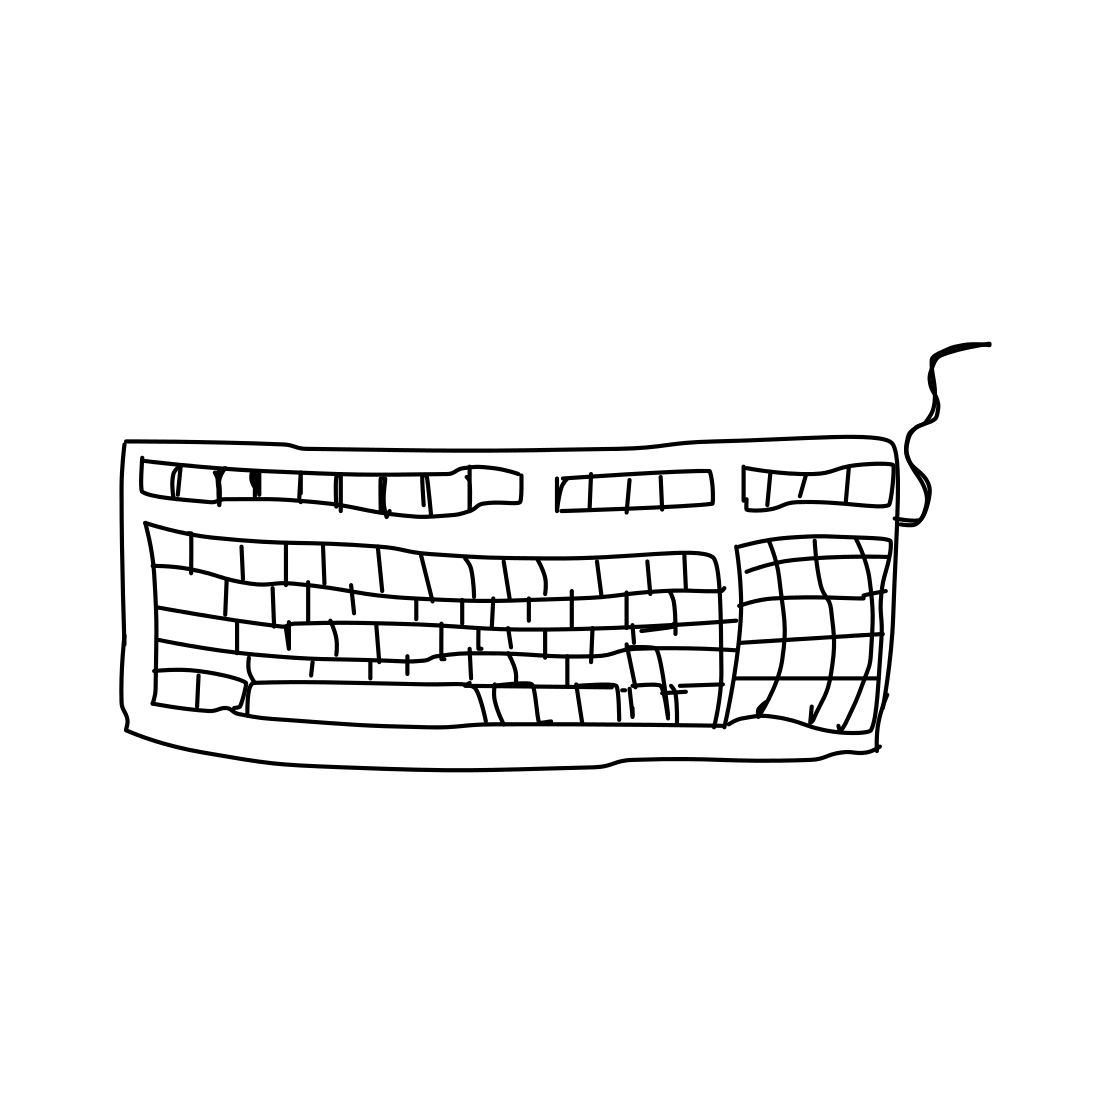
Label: keyboard